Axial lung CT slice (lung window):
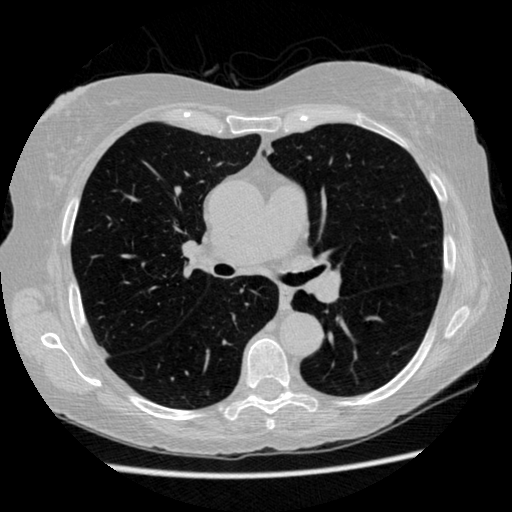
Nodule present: no